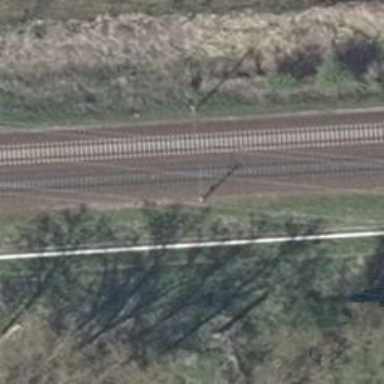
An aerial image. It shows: Railway track with contact lines for electrification.